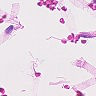
Metastatic tissue present: no